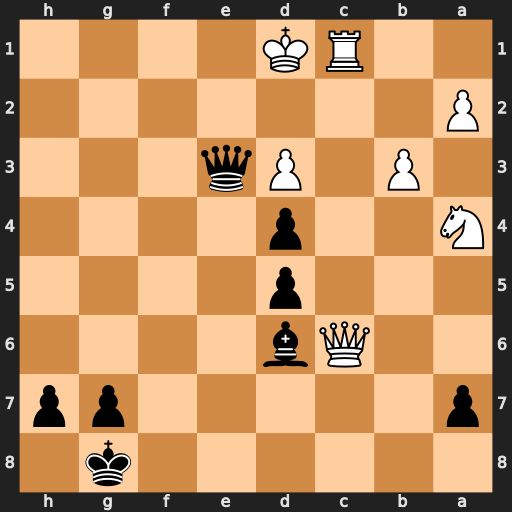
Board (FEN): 6k1/p5pp/2Qb4/3p4/N2p4/1P1Pq3/P7/2RK4
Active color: b
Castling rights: -
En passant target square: -
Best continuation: Qxd3+ Ke1 Bg3#